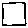
Label: square